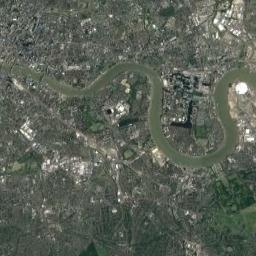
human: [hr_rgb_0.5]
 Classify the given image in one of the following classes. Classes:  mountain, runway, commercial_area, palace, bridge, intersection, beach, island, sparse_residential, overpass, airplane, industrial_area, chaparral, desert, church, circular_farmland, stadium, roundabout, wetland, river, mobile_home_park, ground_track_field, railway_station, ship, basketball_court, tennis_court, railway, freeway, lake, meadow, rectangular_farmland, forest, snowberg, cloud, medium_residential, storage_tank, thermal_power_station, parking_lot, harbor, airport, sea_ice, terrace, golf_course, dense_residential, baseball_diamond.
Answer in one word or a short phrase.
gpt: river